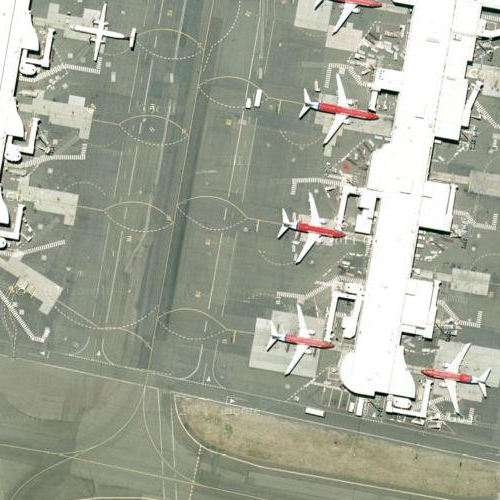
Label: sydney